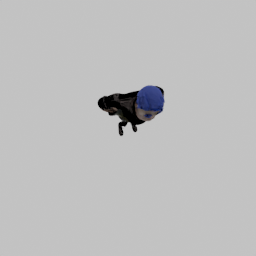
Label: people